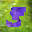
Label: 5